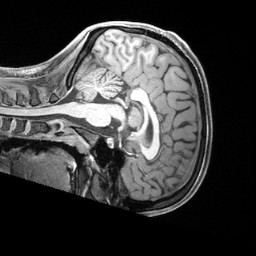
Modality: T1w
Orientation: sagittal
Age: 23
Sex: female
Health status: healthy
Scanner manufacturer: siemens
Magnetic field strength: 3 T
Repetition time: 2.4 s
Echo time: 0.00222 s